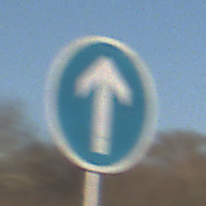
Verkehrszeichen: VorgeschriebeneFahrtrichtungGeradeaus
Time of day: MorningAfternoon
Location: Outdoor (Nature)
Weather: PartlyCloudy
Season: NotSpecified
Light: Natural